Question: My product names contain non-English characters like c, s, i, g so I get the following error:
> transactions[0].item_list.items[1].name","issue":"Must contain only
these characters: a-z, A-Z, 0-9, punctuation(.,#-'), and embedded
spaces
<URL>
How can I show non-english characters in PayPal Express Checkout Page?

POST data that I sent to API
'''
{"intent":"sale","payer":{"payment_method":"paypal"},"redirect_urls":{"return_url":"http:\/\/payment.shopioglobal.mil\/pay_pal\/success","cancel_url":"http:\/\/payment.shopioglobal.mil\/pay_pal\/fail"},"transactions":[{"amount":{"currency":"USD","total":200,"details":{"shipping":0,"tax":0,"subtotal":200}},"item_list":{"items":[{"name":"Zebra","currency":"USD","quantity":1,"price":100},{"name":"Kirik Serafettin Ozguroglu Hayvanat Bahcesi","currency":"USD","quantity":1,"price":100}]},"description":"Shopio Global"}]}
'''
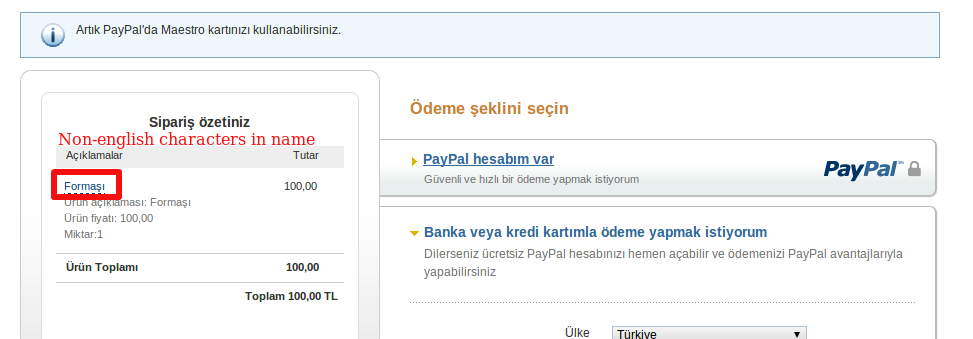
Answer: doesn't support non US countries. So I solved this problem by using a